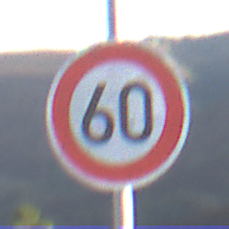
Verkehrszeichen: Geschwindigkeit60
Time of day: SunriseSunset
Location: Outdoor (Nature)
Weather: Clear
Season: NotSpecified
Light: Natural